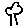
Label: tree